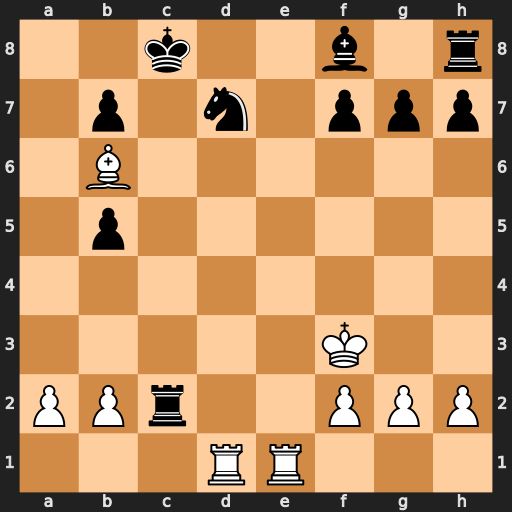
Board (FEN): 2k2b1r/1p1n1ppp/1B6/1p6/8/5K2/PPr2PPP/3RR3
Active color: w
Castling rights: -
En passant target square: -
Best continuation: Re8#